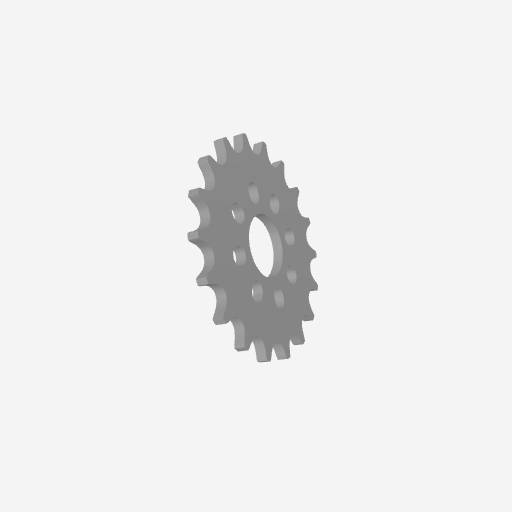
Part: HubMountAcetalSprocket18T